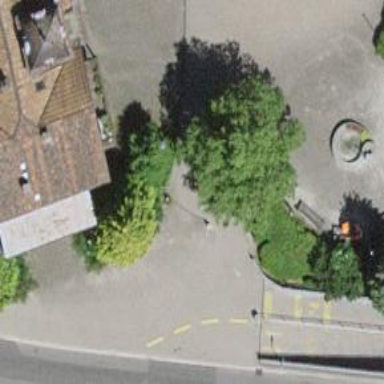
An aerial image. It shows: Cycle barrier.